【题型】解答题　【知识点】解析几何　【难度】medium
在平面直角坐标系$xOy$中，已知两点$S(4,0)$,$T(1,0)$，动点$P$满足\\
$|PS|=2|PT|$，设点$P$的轨迹为$C$.如图，动直线$l$与曲线$C$交于不同的两点$A,B$（$A,B$均在$x$轴上方），且\\
$\angle ATO+\angle BTO=180^\circ$.

\noindent (1)求曲线$C$的方程；\\
(2)当$A$为曲线$C$与$y$轴正半轴的交点时，求直线$l$的方程；\\
(3)是否存在一个定点，使得直线$l$始终经过此定点？若存在，求出定点的坐标；若不存在，请说明理由.
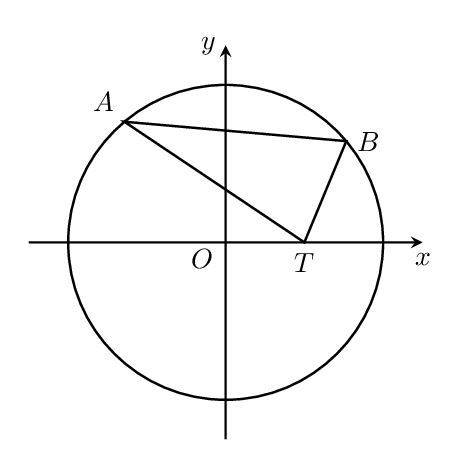
【解答】
\noindent \textbf{【答案】} (1)$x^2+y^2=4$\\
(2)$y = -\dfrac{1}{2}x + 2$\\
(3)存在，定点为$(4,0)$

\vspace{0.5em}
\noindent \textbf{【难度】} $0.4$

\vspace{0.5em}
\noindent \textbf{【知识点】} 轨迹问题——圆、直线与圆中的定点定值问题、直线与圆相交的性质——韦达定理及应用

\vspace{0.5em}
\noindent \textbf{【分析】} （1）设$P(x,y)$，根据已知条件列方程，化简求得曲线$C$的方程.\\
（2）设$B(x_1,y_1)$，根据已知条件求得$B$点的坐标，从而求得直线$l$的斜率，进行求得直线$l$的方程.\\
（3）设直线$l$方程为$y=kx+b$，联立直线$l$的方程和曲线$C$的方程，化简写出根与系数关系，由$k_{AT}+k_{BT}=0$\\
列方程，化简求得$k,b$的关系式，进而求得定点坐标.

\vspace{0.5em}
\noindent \textbf{【详解】} （1）设$P(x,y)$，由$|PS|=2|PT|$得
\[
\sqrt{(x-4)^2+y^2}=2\sqrt{(x-1)^2+y^2},
\]
化简得$x^2+y^2=4$，则曲线$C$的方程为$x^2+y^2=4$；

\noindent （2）由题意知$A(0,2)$，设$B(x_2,y_2)$，\\
依题意可知直线$l$的斜率存在，设直线$l$的方程为$y=kx+2$，\\
由$\angle ATO+\angle BTO=180^\circ$，得$k_{AT}+k_{BT}=0$，\\
则
\[
\begin{cases}
\dfrac{-2+y_2}{x_2-1}=0 \\
x_2^2+y_2^2=4
\end{cases}
\]
所以$\begin{cases} x_2=0 \\ y_2=-2 \end{cases}$(舍去)或$\begin{cases} x_2=\dfrac{8}{5} \\ y_2=\dfrac{6}{5} \end{cases}$，即$B\left(\dfrac{8}{5},\dfrac{6}{5}\right)$，\\
则
\[
k=\dfrac{\dfrac{6}{5}-2}{\dfrac{8}{5}-0}=-\dfrac{1}{2},
\]
则直线$l$方程为$y = -\dfrac{1}{2}x + 2$；

\noindent （3）设直线$l$方程为$y=kx+b$，设$A(x_1,y_1)$,$B(x_2,y_2)$，\\
联立方程
\[
\begin{cases}
x^2+y^2=4 \\
y=kx+b
\end{cases}
\]
得$(k^2+1)x^2+2kbx+b^2-4=0$，\\
$\therefore x_1+x_2=\dfrac{-2kb}{k^2+1}$,$x_1x_2=\dfrac{b^2-4}{k^2+1}$,$y_1+y_2=k(x_1+x_2)+2b=\dfrac{2b}{k^2+1}$，\\
$\because \angle ATO+\angle BTO=180^\circ$,$\therefore k_{AT}+k_{BT}=0$，\\
$\therefore \dfrac{y_1}{x_1-1}+\dfrac{y_2}{x_2-1}=0 \Rightarrow y_1(x_2-1)+y_2(x_1-1)=0$，\\
$\therefore (kx_1+b)(x_2-1)+(kx_2+b)(x_1-1)=0$，\\
$\therefore 2kx_1x_2+(b-k)(x_1+x_2)-2b=0$，\\
$\therefore 2k\dfrac{b^2-4}{k^2+1}+(b-k)\left(\dfrac{-2kb}{k^2+1}\right)-2b=0$，\\
$\therefore 2k(b^2-4)-2kb(b-k)-2b(k^2+1)=0$，\\
$\therefore b=-4k$，\\
$\therefore y=kx-4k=k(x-4)$，\\
则直线$l$始终经过此定点$(4,0)$.

\noindent \textbf{【点睛】} 求解曲线的方程，可以有以下两种方法：一是根据圆锥曲线的定义，求得曲线的方程；另一个是\\
根据已知条件中所给的等量关系式，如本题中$|PS|=2|PT|$，利用坐标表示点，化简后可求得曲线方程.
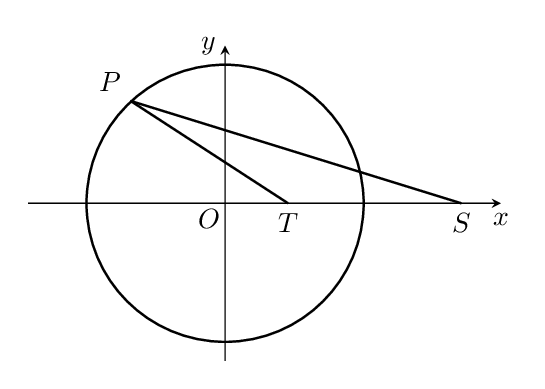
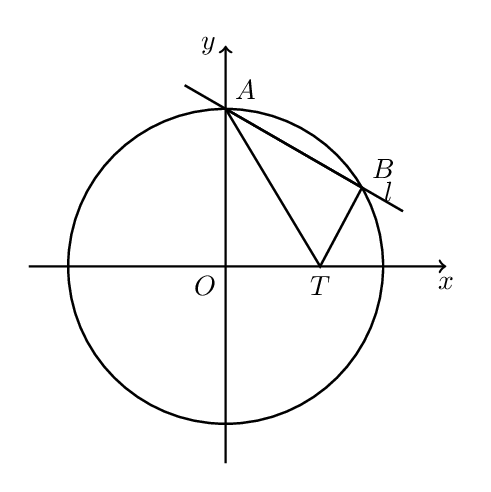
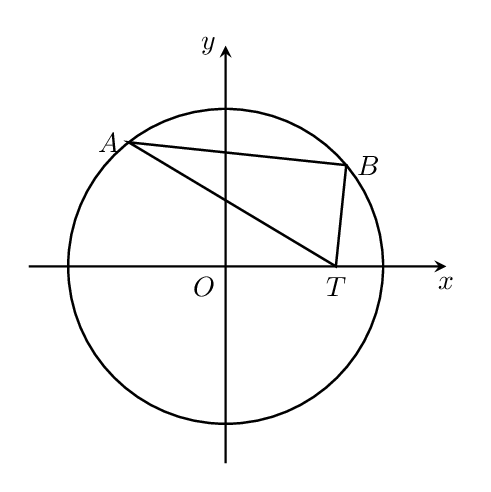